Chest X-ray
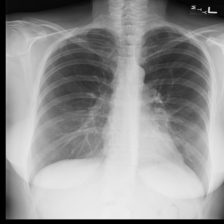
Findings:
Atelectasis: negative
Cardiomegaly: negative
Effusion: negative
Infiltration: negative
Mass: negative
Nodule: negative
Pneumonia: negative
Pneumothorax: negative
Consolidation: negative
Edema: negative
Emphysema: negative
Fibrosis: negative
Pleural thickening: negative
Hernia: negative